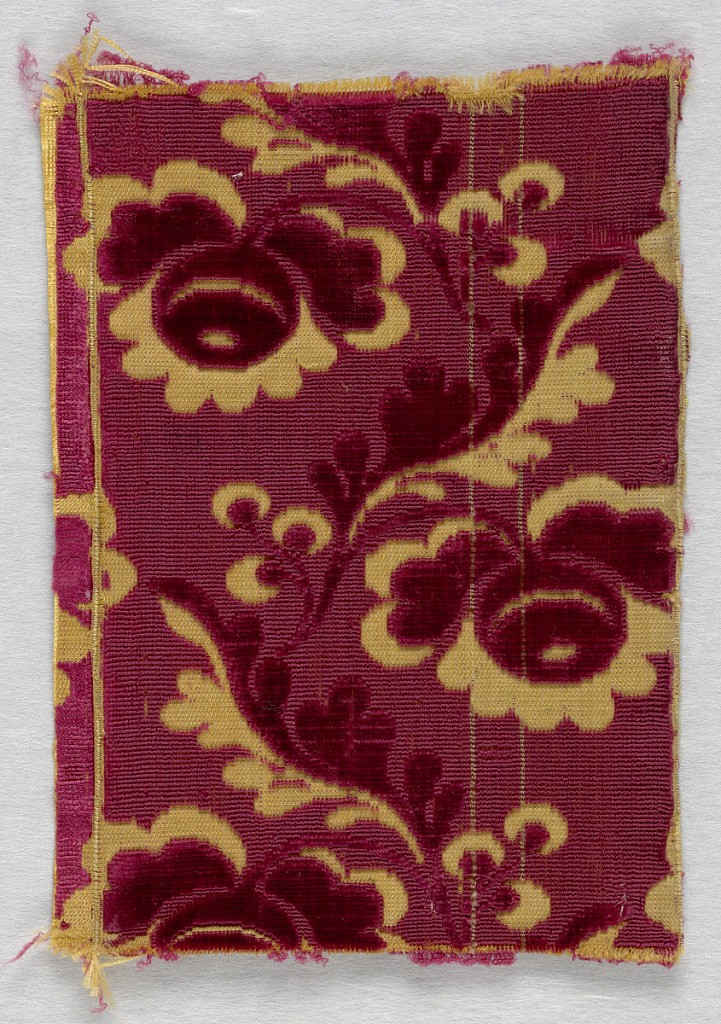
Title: Fragment
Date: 18th century
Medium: silk Technique: cut and uncut supplementary warp pile (velvet) in a satin foundation
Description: Fragment of cut and uncut dark pink velvet in a design of a curving leafy vine with flowers on an off-white ground.